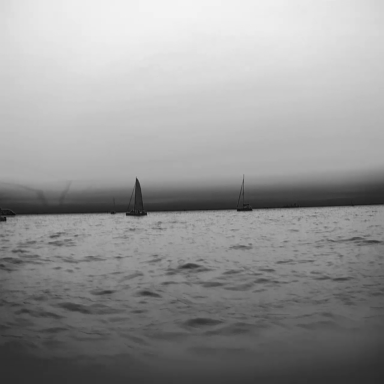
There are three sailboats in the infrared image.